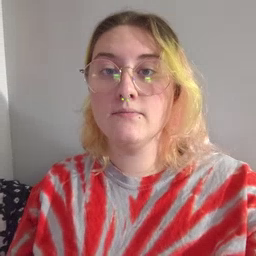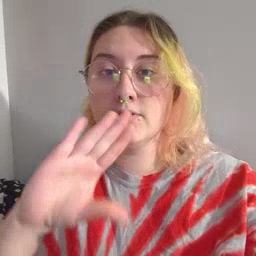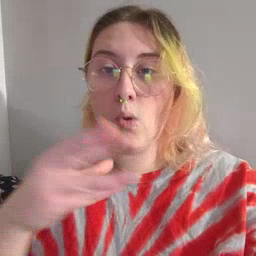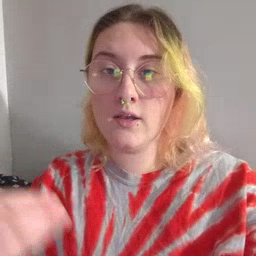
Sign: story